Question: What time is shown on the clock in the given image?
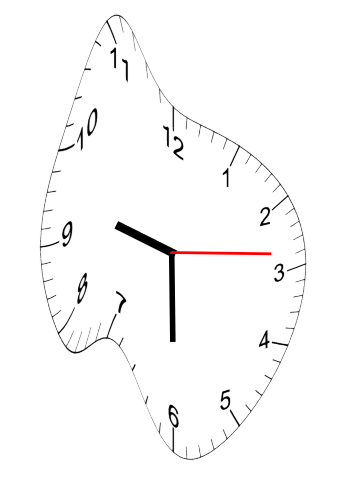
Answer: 09:30:14